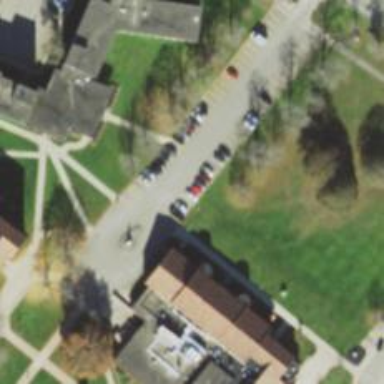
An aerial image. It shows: Parking space.